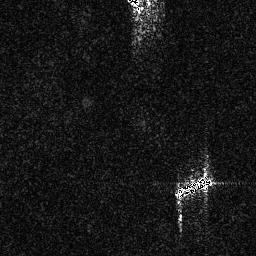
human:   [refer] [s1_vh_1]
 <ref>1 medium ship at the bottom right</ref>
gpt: <box>[[67, 67, 82, 77, 0]]</box>